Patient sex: M
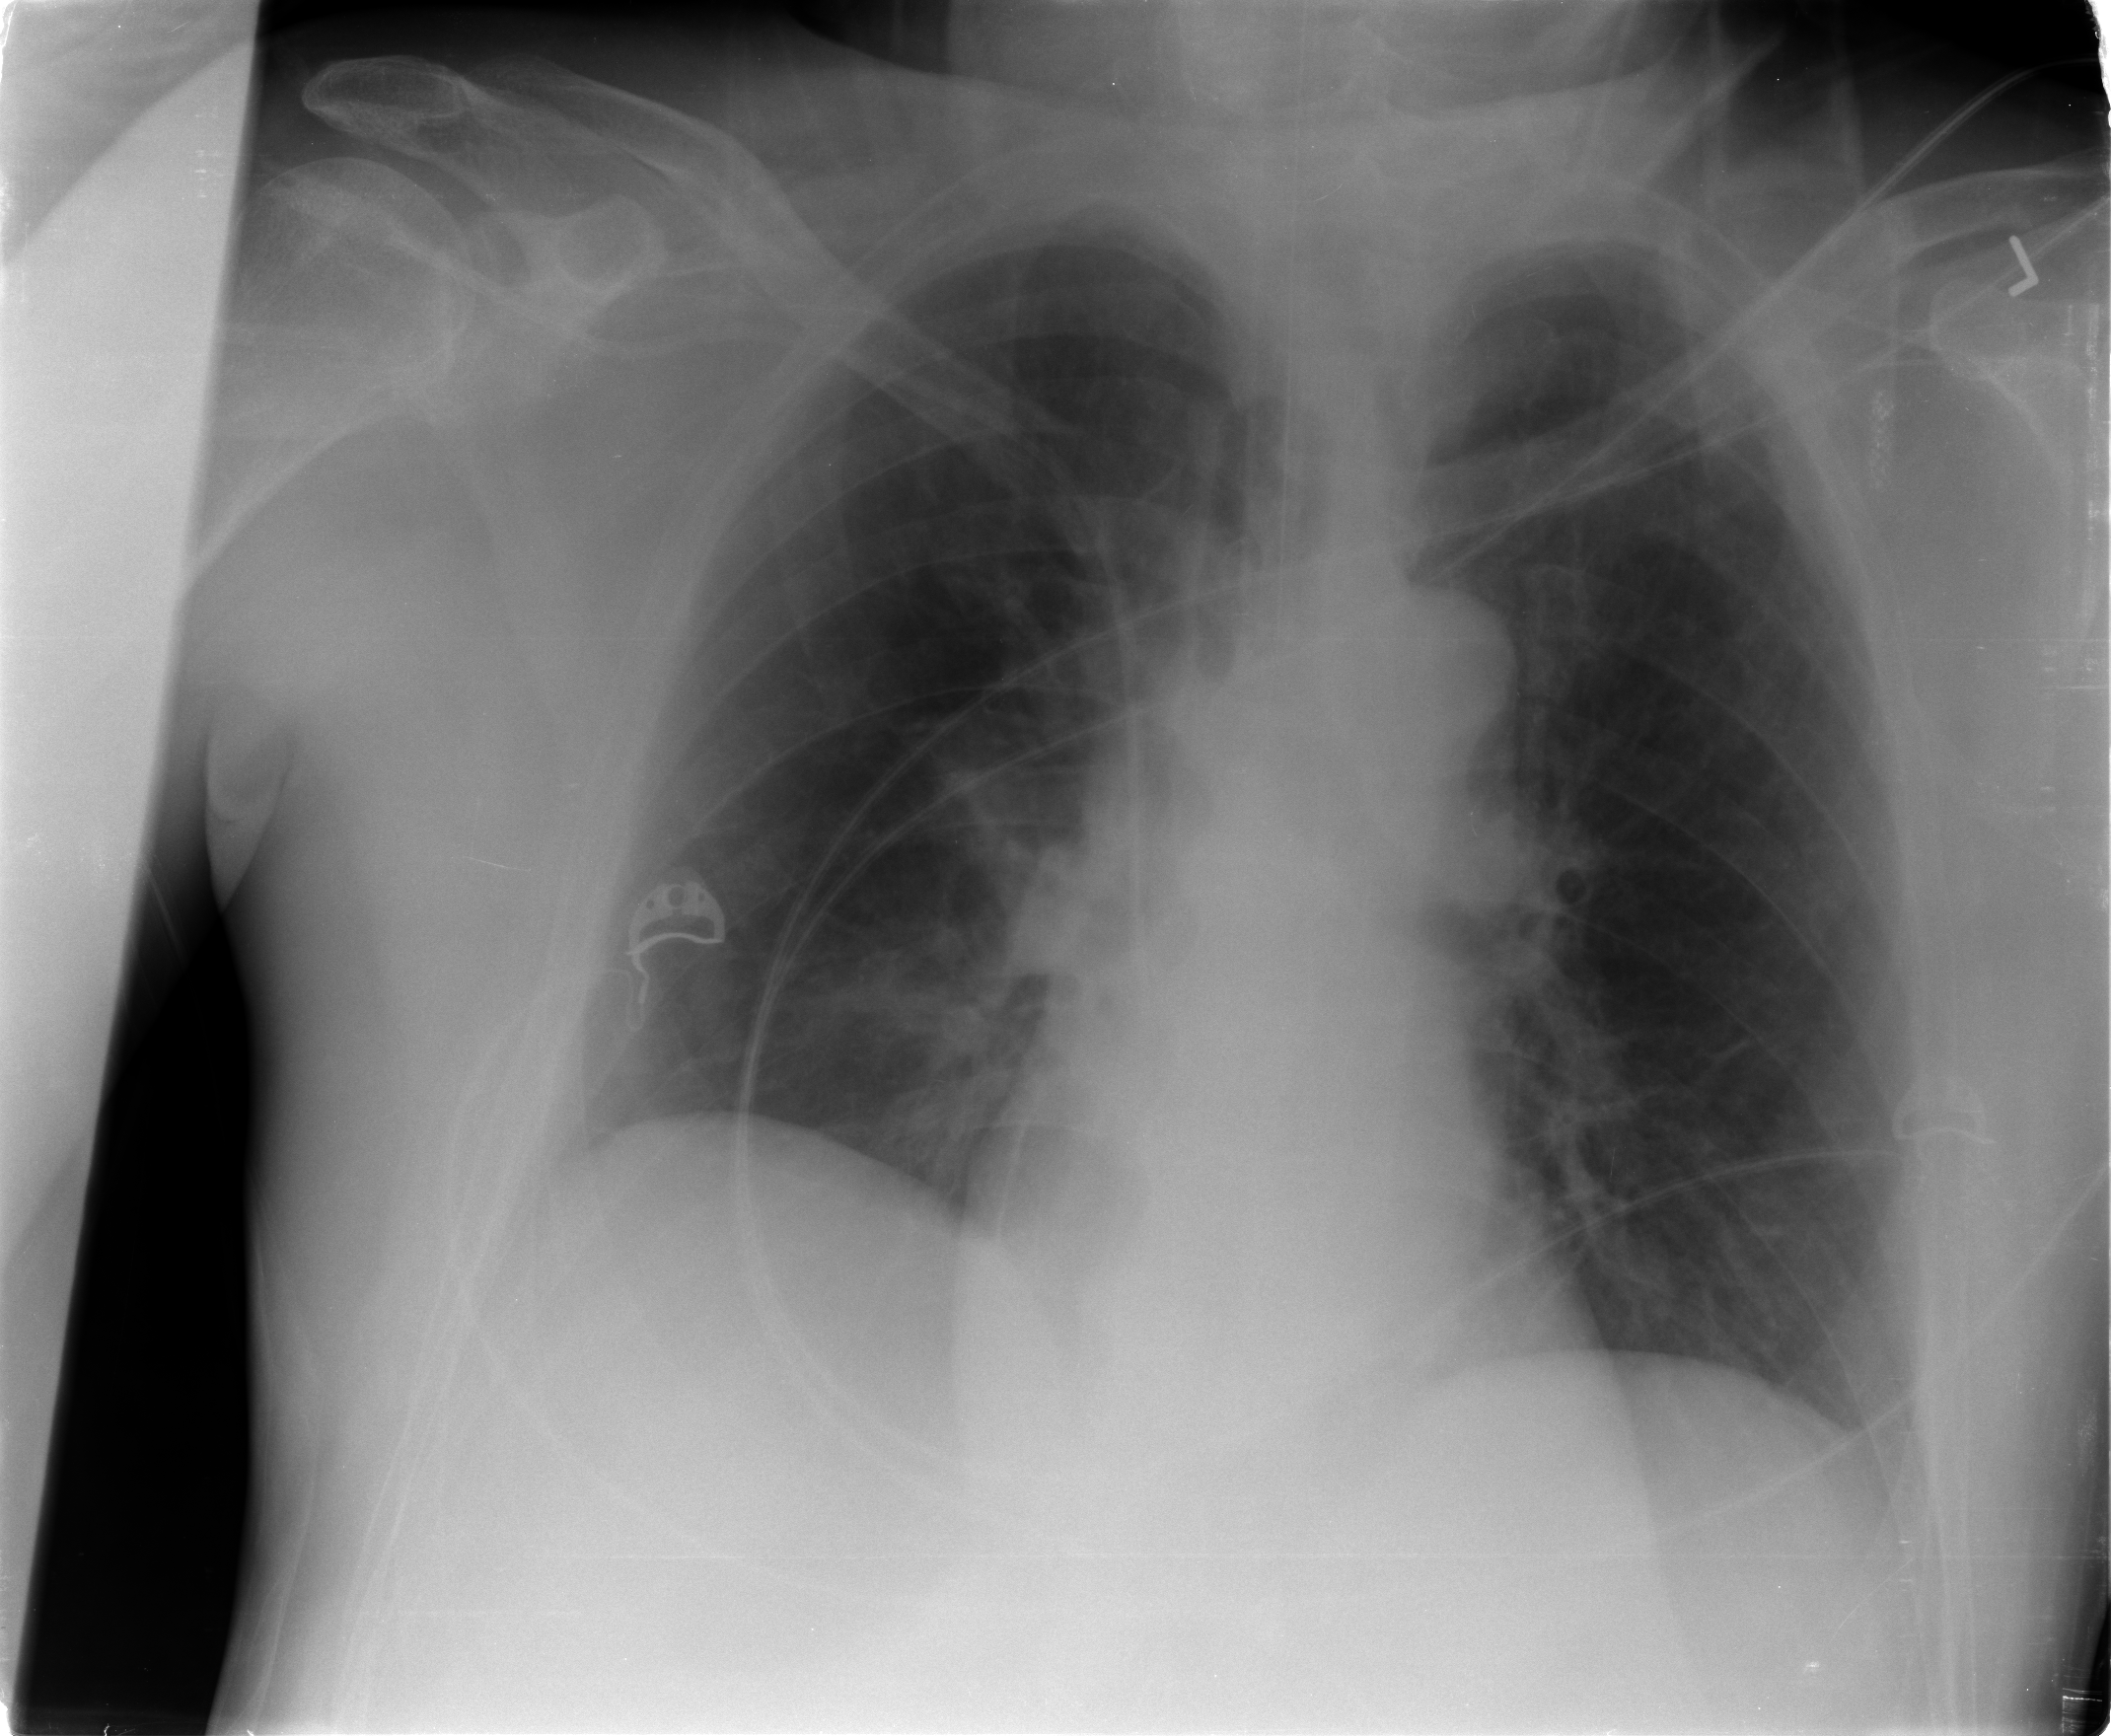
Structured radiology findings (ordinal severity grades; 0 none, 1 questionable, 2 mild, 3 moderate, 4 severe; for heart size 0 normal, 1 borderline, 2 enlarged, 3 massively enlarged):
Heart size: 0
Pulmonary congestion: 1
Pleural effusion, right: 0
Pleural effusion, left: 0
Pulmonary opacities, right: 0
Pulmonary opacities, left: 0
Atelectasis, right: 0
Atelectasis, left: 0